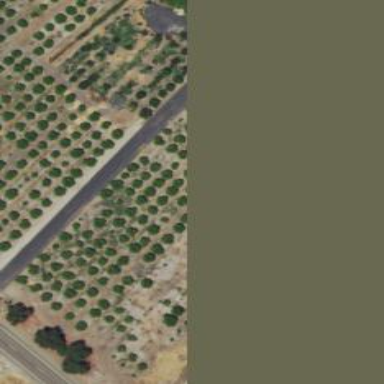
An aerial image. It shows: Orchard.